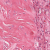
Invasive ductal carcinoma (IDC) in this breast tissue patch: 0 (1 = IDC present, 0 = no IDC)